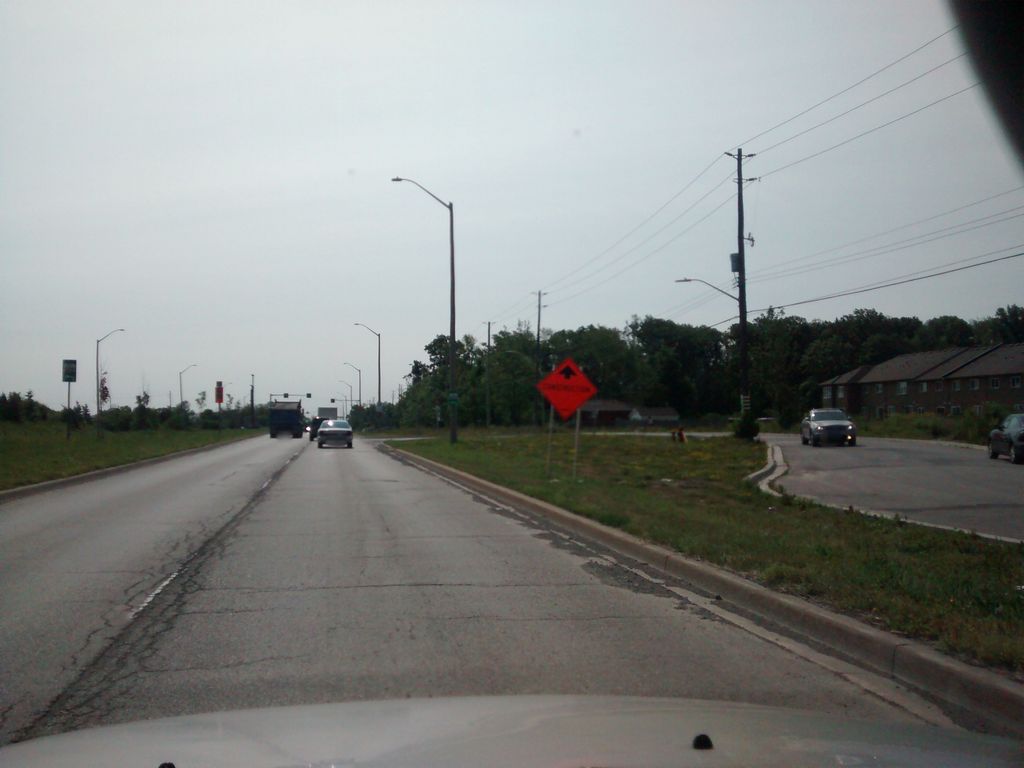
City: hamilton